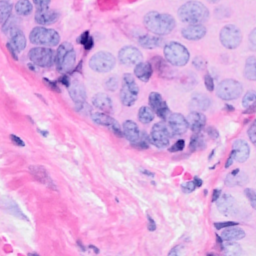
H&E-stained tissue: Breast